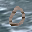
Label: 0